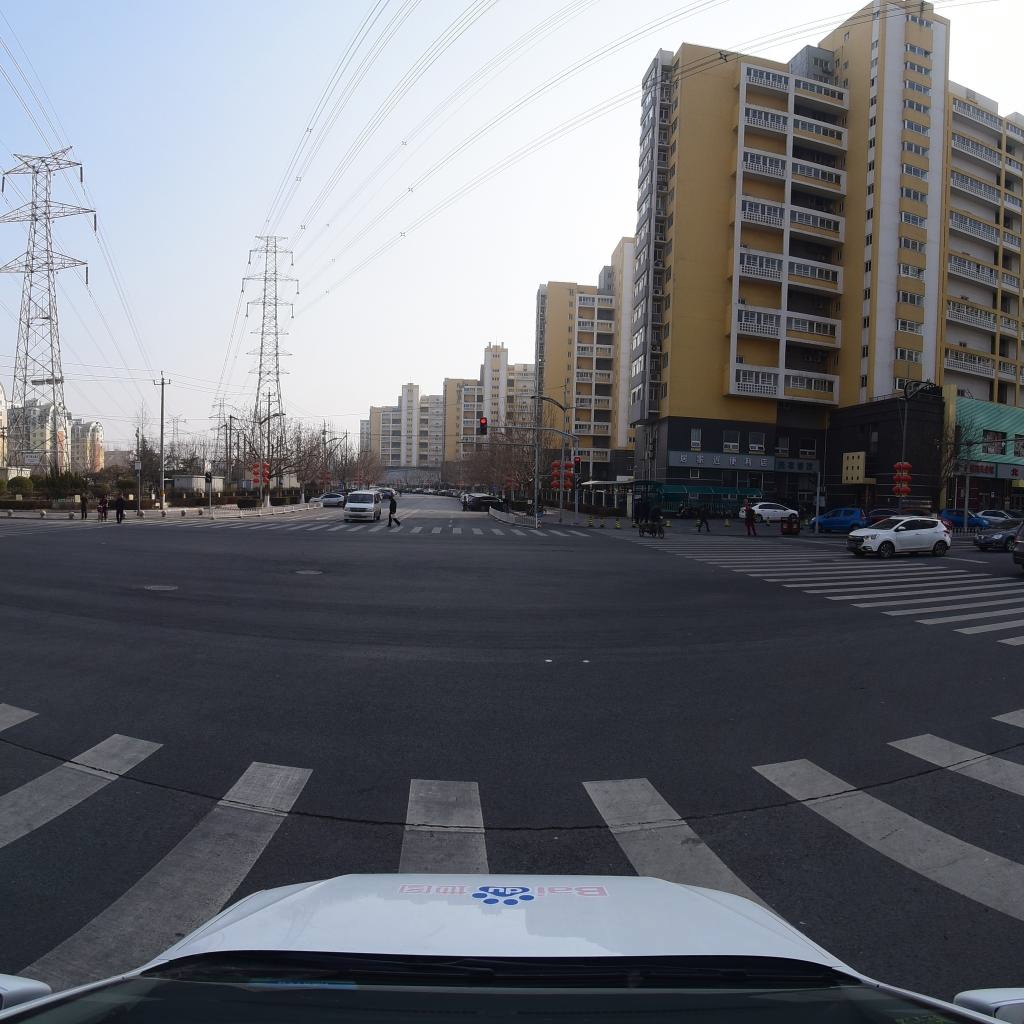
Region: Fengtai
Road damage annotations: transverse crack, manhole cover, manhole cover